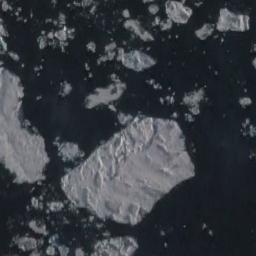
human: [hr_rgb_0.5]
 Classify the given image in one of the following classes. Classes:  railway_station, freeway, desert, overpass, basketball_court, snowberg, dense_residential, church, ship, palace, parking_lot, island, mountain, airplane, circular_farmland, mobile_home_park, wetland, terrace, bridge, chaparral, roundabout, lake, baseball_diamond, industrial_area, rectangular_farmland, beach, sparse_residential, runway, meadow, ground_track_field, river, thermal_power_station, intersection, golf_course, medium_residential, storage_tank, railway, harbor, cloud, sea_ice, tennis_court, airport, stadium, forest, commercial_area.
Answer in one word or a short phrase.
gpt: sea_ice